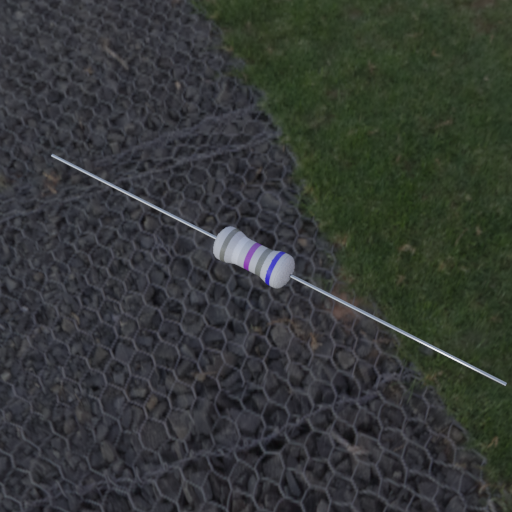
Resistor colour bands (in order): gray, white, violet, gray, blue